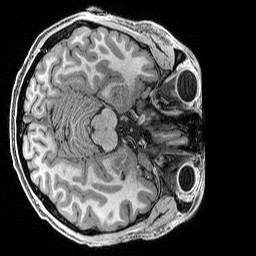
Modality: T1w
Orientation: axial
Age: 24
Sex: male
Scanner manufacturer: siemens
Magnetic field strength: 3 T
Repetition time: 2.5 s
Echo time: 0.00296 s